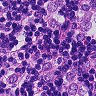
Metastatic tissue present: yes